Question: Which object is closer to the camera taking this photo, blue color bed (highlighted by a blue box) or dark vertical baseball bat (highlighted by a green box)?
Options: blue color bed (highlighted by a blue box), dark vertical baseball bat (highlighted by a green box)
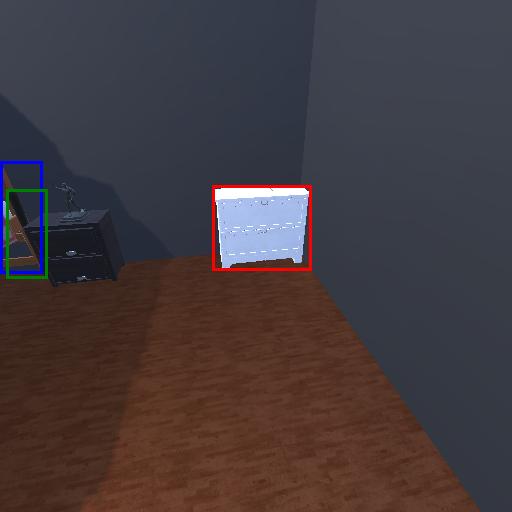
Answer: blue color bed (highlighted by a blue box)